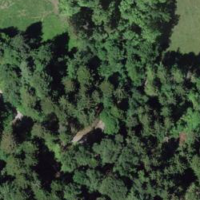
EUNIS habitat code: 44
Species observed at this site:
Fraxinus excelsior